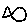
Label: fish